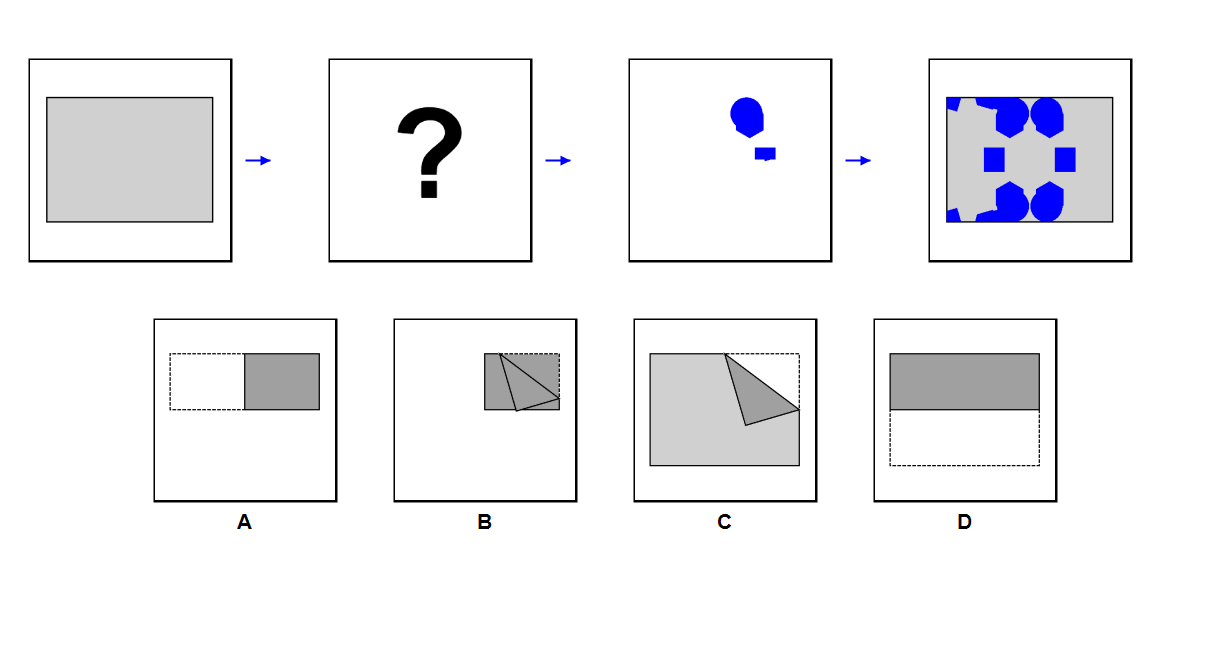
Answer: C